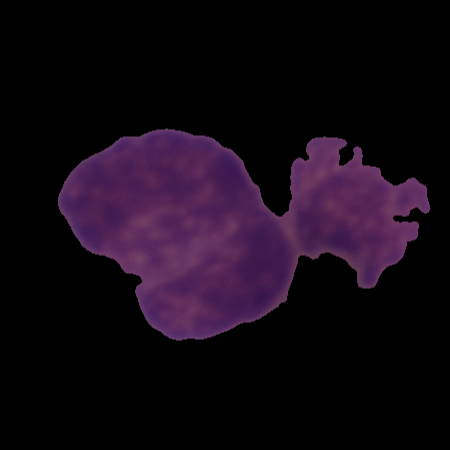
Label: healthy